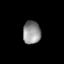
Tissue: lung
Cell type: Epithelial cells
Senescence score: 0.1815
Nuclear area (px): 395
Mean DAPI intensity: 146.41